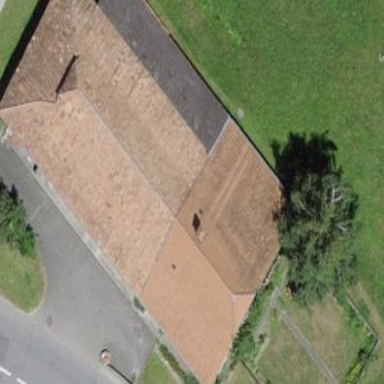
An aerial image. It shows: Farm building.